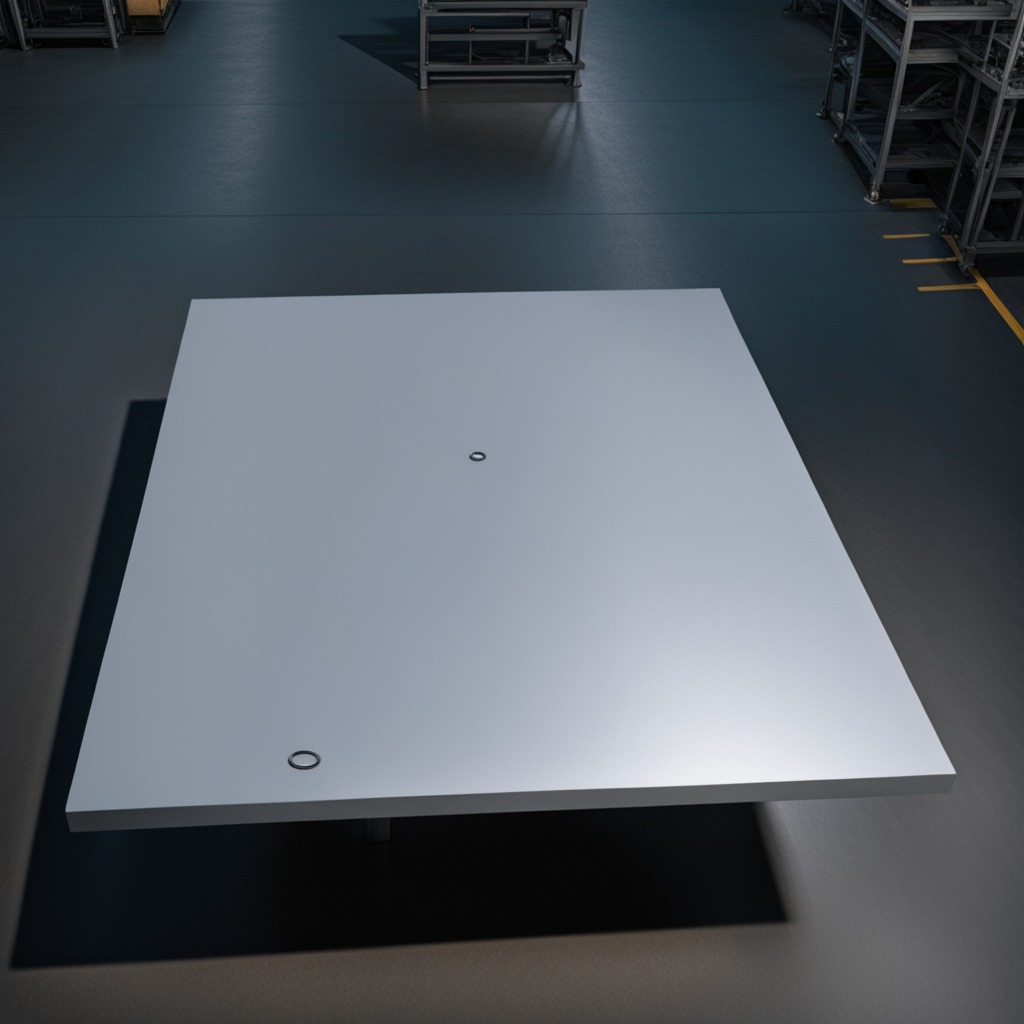
A rubber O-ring is lying on a clean empty table in the evening soft directional lighting on the tabletop realistic grain studio-quality clarity centered framing